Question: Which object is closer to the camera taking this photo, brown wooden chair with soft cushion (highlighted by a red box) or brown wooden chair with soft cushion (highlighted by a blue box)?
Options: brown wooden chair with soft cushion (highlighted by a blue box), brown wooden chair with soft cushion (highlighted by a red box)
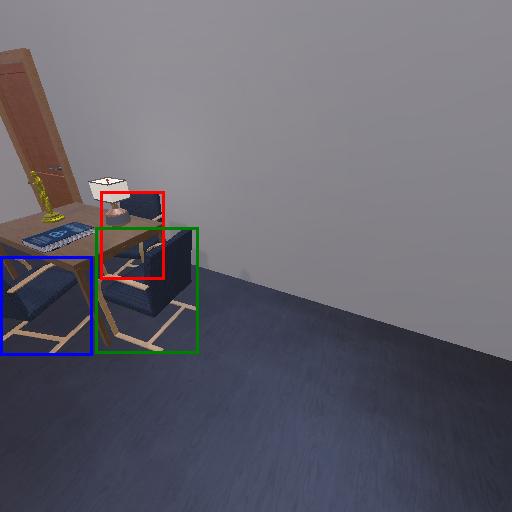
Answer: brown wooden chair with soft cushion (highlighted by a blue box)